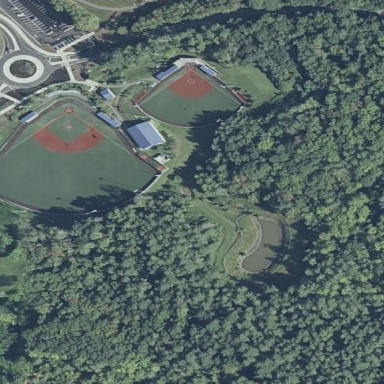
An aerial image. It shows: Baseball pitch for leisure land activities.